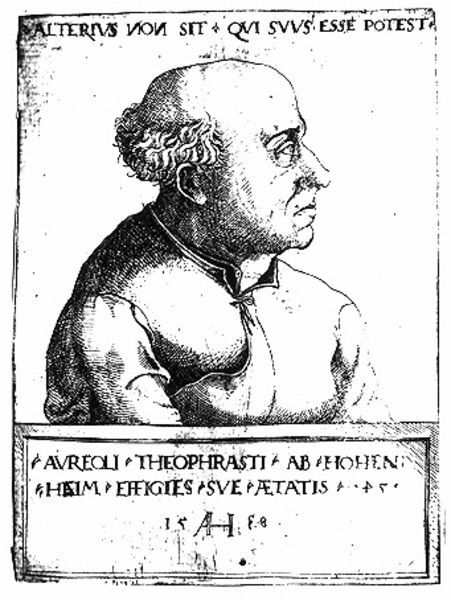
Titel: Bildnis des Philipp Aureolus Theophrast Paracelsus
Künstler: Monogrammist AH
Institution: (Seriendruck)
Schlagwörter: dunkel, kopf, mann, weiß, grau, hell, mund, nase, ohr, profil, schwarz, stirn, zeichnung, blick, rock, schleife, alt, hemd, jacke, arm, augen, band, barock, geschichte, kleidung, kragen, rahmen, ärmel, bildnis, portrait, porträt, signatur, auge, gewand, haare, mantel, kinn, locken, renaissance, umrandung, schrift, seitlich, grafik, graphik, dick, inschrift, büste, glatze, tusche, druck, monogramm, radierung, schrafur, stich, mundwinkel, text, buchstaben, haarkranz, proträt, medizin, mürrisch, halbglatze, buchdruck, dürer, emblem, flugblatt, glaze, tonsur, latein, lateinisch, schriftfeld, seriendruck, textblock, paracelsus, theophrast, subscriptio, aurelius, 1500, 1588, ah, 1538, hohenheim, alternus non sit, theophrasti